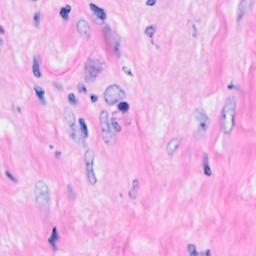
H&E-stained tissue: Breast